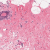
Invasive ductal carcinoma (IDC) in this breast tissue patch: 0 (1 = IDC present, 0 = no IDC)